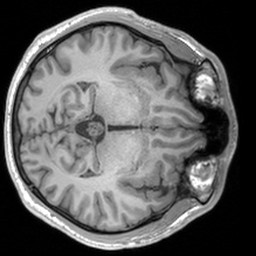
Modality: T1w
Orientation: axial
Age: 21
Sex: male
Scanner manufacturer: siemens
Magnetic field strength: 3 T
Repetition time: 1.9 s
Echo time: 0.00226 s